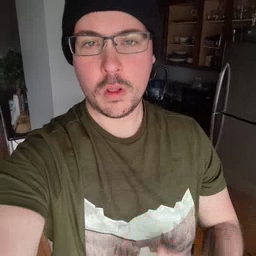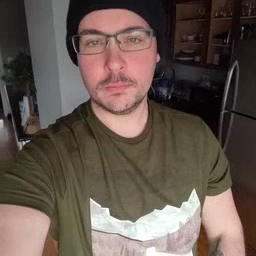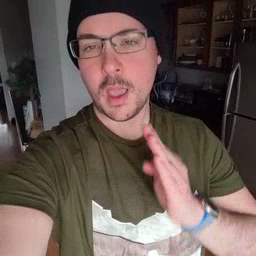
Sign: after